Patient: sex M, age 51
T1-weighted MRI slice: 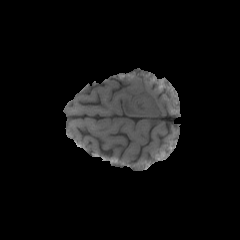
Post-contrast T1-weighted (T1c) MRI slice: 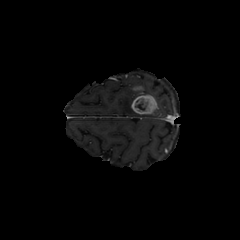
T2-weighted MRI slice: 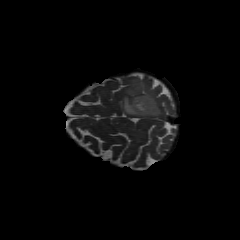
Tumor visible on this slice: yes
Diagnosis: Glioblastoma, IDH-wildtype
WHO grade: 4